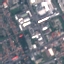
Label: Industrial